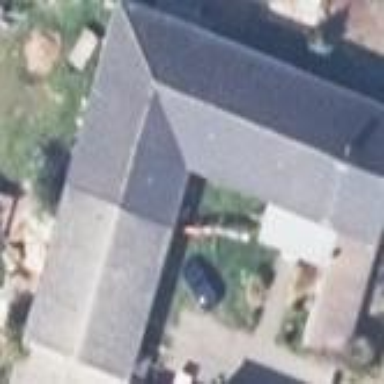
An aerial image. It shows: Simple house.